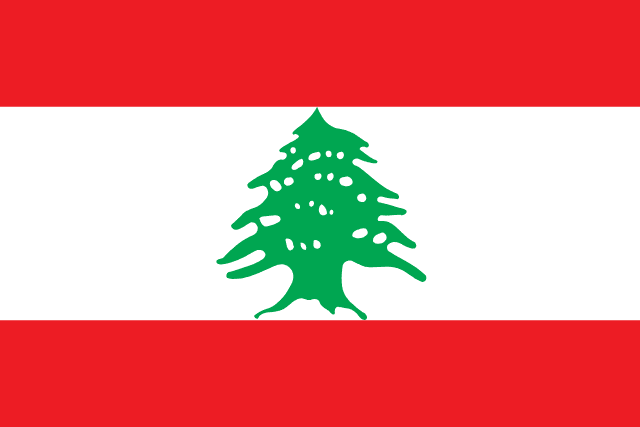
Country: Lebanon
Country code: lb